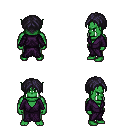
a pixel art fantasy rpg character, male body template, orc, green skin, purple robe, teal pants, raven parted hairstyle, four views (front, back, left, right), 2x2 character sprite sheet, small pixel art, hard edges, no anti-aliasing